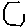
Label: hexagon